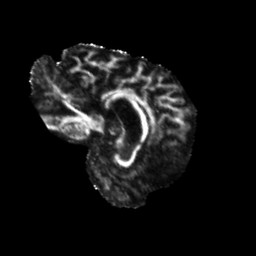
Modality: FA
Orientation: sagittal
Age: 66
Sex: female
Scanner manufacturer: siemens
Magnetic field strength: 3 T
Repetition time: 5.25 s
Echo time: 0.08 s